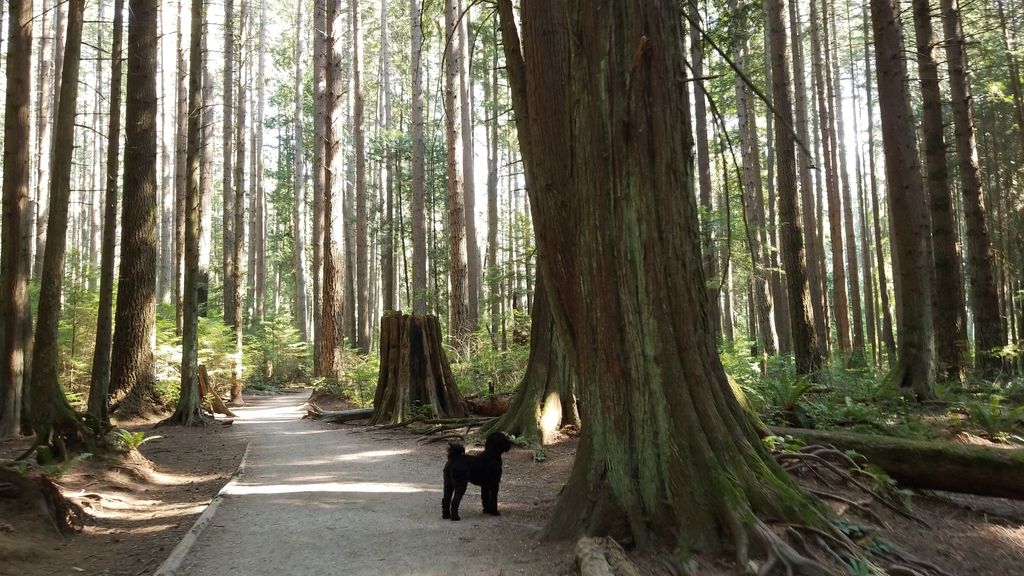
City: vancouver